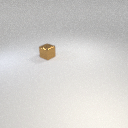
small brown metal cube